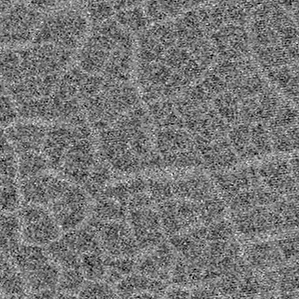
Label: frost